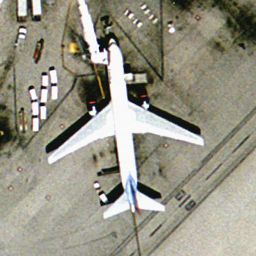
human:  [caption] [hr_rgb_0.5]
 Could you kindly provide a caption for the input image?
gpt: There is an airplane at the airport .

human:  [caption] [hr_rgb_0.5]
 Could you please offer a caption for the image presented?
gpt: A white airplane is stopped at the airport .

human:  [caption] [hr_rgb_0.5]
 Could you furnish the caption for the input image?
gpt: An airplane is stopped at the airport .

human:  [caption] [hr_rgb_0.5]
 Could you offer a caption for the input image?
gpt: A white airplane is stopped at the airport with some luggage cars beside it .

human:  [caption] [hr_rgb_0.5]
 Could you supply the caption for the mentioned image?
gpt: A white airplane is stopped at the airport with some cars beside it .